Field crop: maize
Growth stage: 2
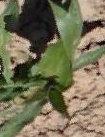
Species: maize